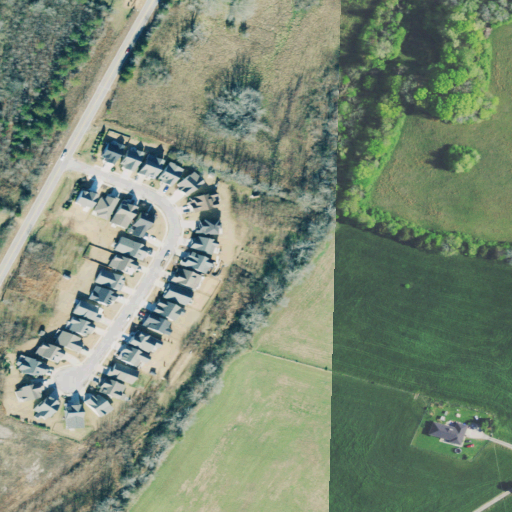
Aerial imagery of valley in Tennessee named Rhinehart Valley containing pasture, open development, low intensity development, mixed forest, medium intensity development, and high intensity development